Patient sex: M
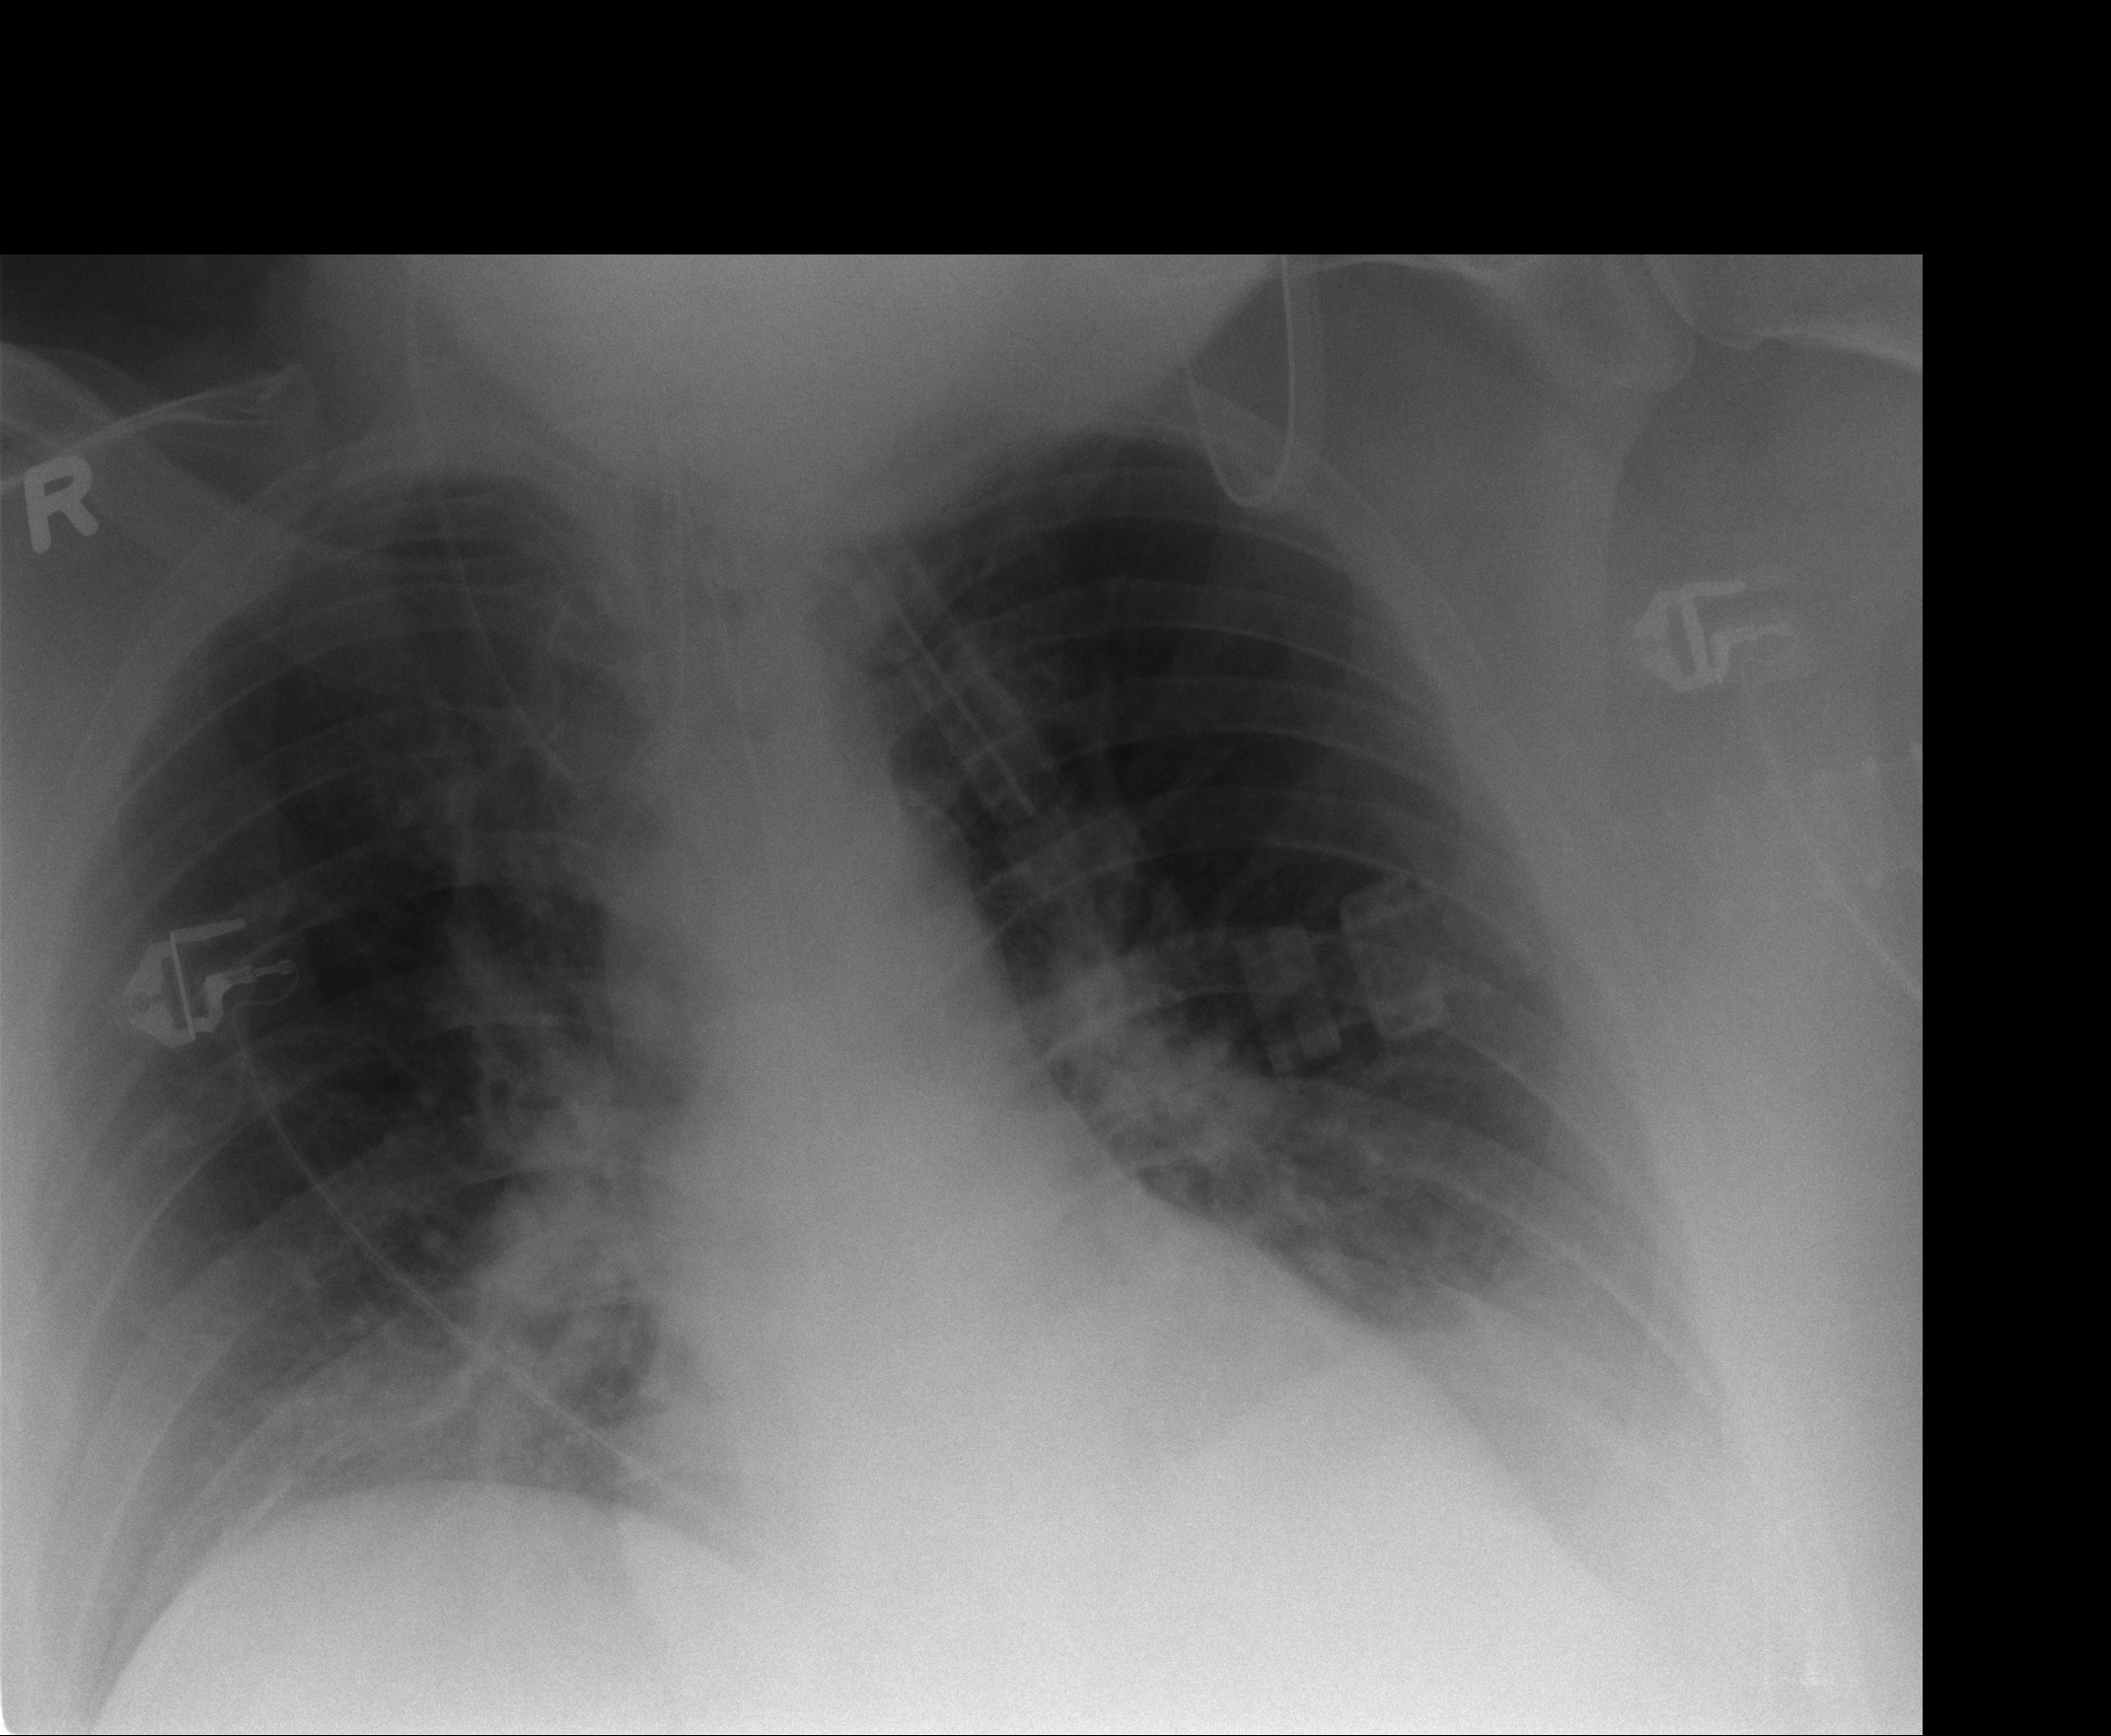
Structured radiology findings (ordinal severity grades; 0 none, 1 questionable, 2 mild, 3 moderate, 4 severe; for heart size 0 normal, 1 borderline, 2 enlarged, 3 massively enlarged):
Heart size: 0
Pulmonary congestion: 0
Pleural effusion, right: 0
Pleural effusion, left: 0
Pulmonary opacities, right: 0
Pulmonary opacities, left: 0
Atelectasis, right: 2
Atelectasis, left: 2